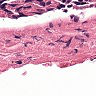
Metastatic tissue present: no